Aerial crown-view tile of a tropical tree (Barro Colorado Island, Panama), acquired 20240611:
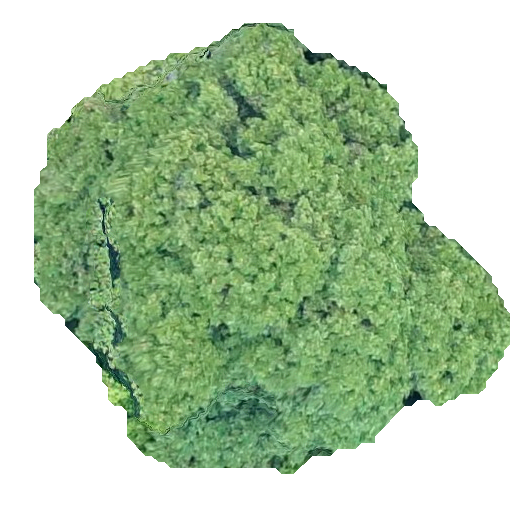
Species: Prioria copaifera
GBIF accepted scientific name: Prioria copaifera
Crown area: 231.493 m²